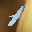
Label: 1